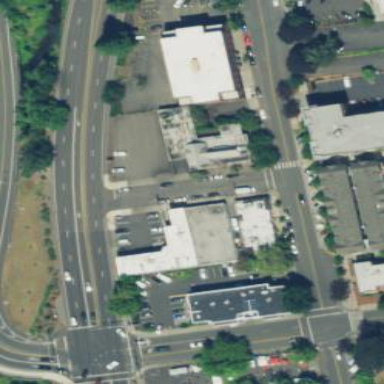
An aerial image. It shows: Commercial area.